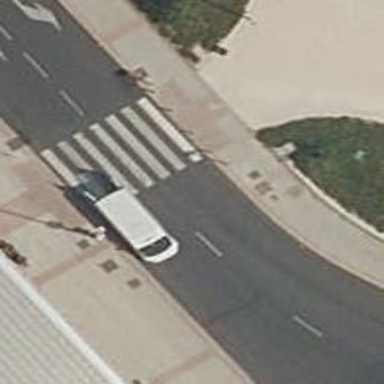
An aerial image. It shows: Pedestrian crossing with zebra markings on the footway.